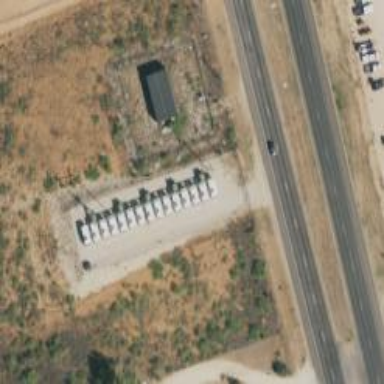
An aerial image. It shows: Generator is pictured.